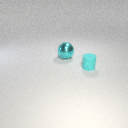
large cyan metal sphere behind small cyan rubber cylinder